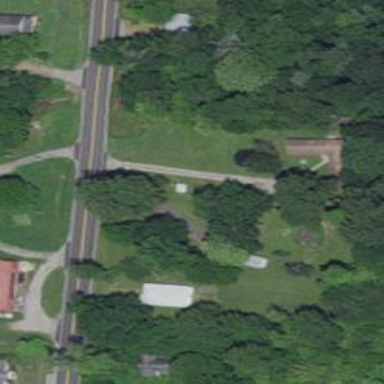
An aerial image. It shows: Driveway.